Question: This problem is different from testing if one rect is in another rect.
Known information is the sides length of two rects.
How to calculate if one rect can be put into another rect?

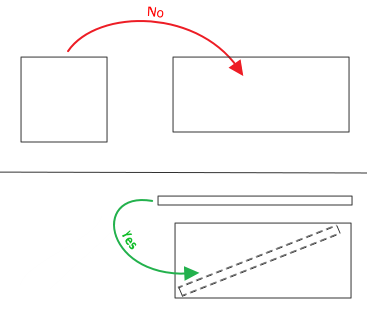
Answer: This is a great question! If and only if of these conditions is satisfied does a smaller rectangle with sides 'p' and 'q' ('p >= q') fit completely into a rectangle with sides 'a' and 'b' ('a >= b'):

See <URL> for reference.
---
So if we had variables 'a', 'b', 'p', 'q', we could check if such a rectangle arrangement would be possible by evaluating:
'''
(p <= a && q <= b) || (p > a &&
b >= (2*p*q*a + (p*p-q*q)*sqrt(p*p+q*q-a*a)) / (p*p+q*q))
'''
---
Thanks to @amulware for posting this alternate version in his comment: